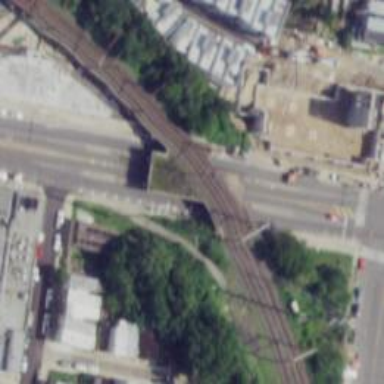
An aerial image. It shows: Bridge over railway line.